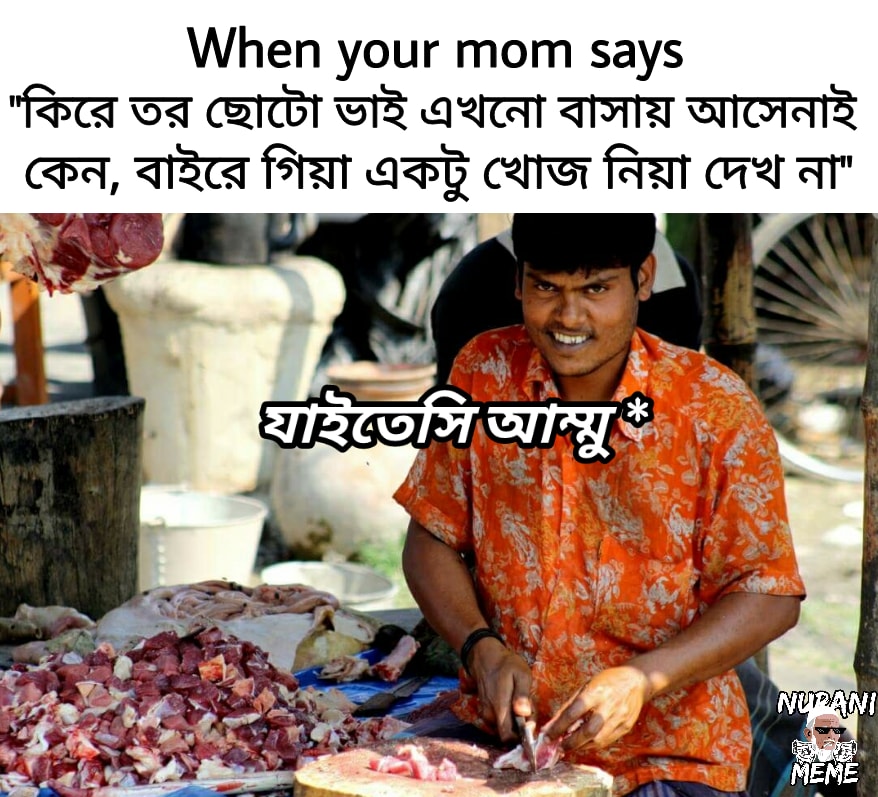
Caption: When your mom says "কিরে তর ছোটো ভাই এখনো বাসায় আসেনাই কেন, বাইরে গিয়া একটু খোজ নিয়া দেখ না"   যাইতেসি আম্মু*
Label: non-hate